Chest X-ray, PA view. Patient: 20 years old, sex M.
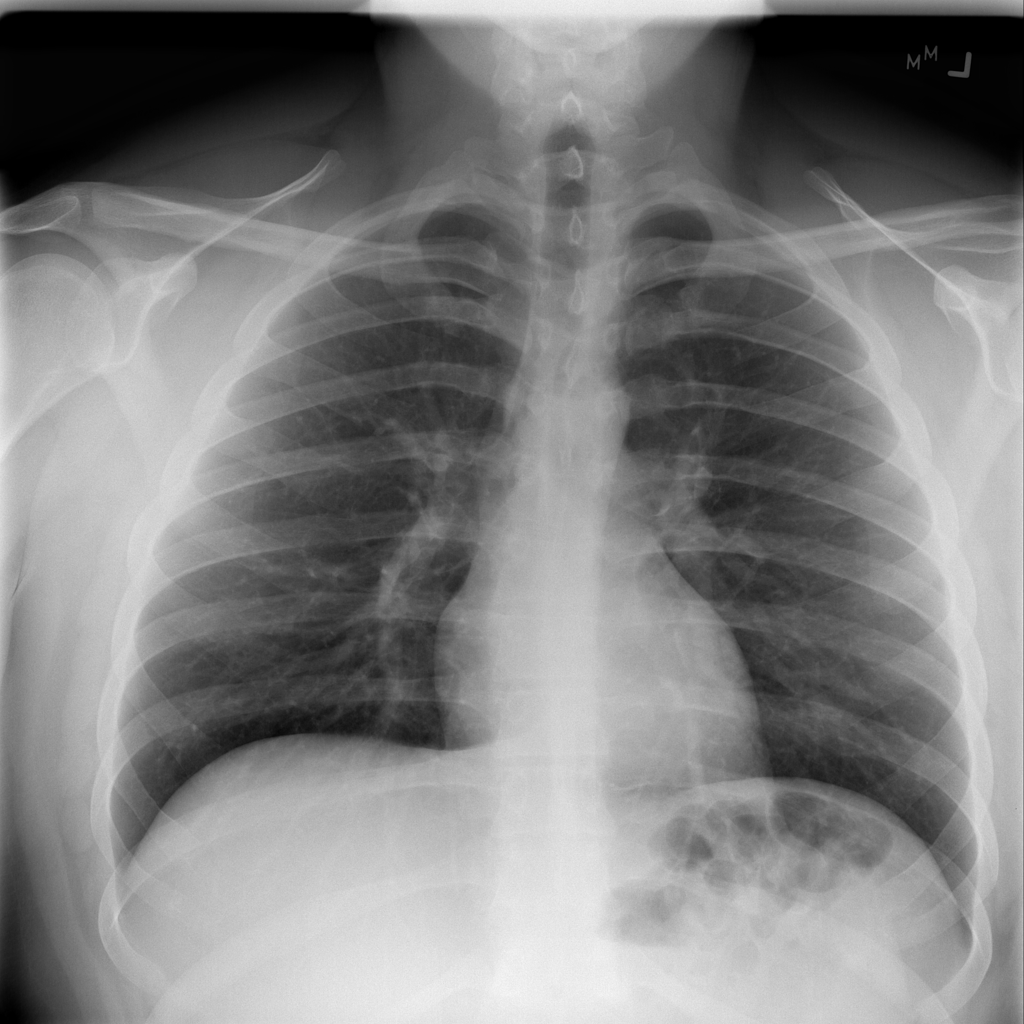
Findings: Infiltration